Interaction volume radius: 10 \u00c5
Interaction volume height: 15 \u00c5
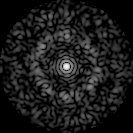
Disorder parameter: 0.8384